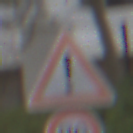
Verkehrszeichen: Gefahrenstelle
Zusatzzeichen unten: Geschwindigkeit70
Umgebung: Outdoor, Urban
Tageszeit: Midday
Wetter: Overcast
Licht: Natural
Jahreszeit: NotSpecified
Kontrast: LowContrast